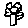
Label: flower